Question: - -
I think an image would explain better than words:
Thanks!!!

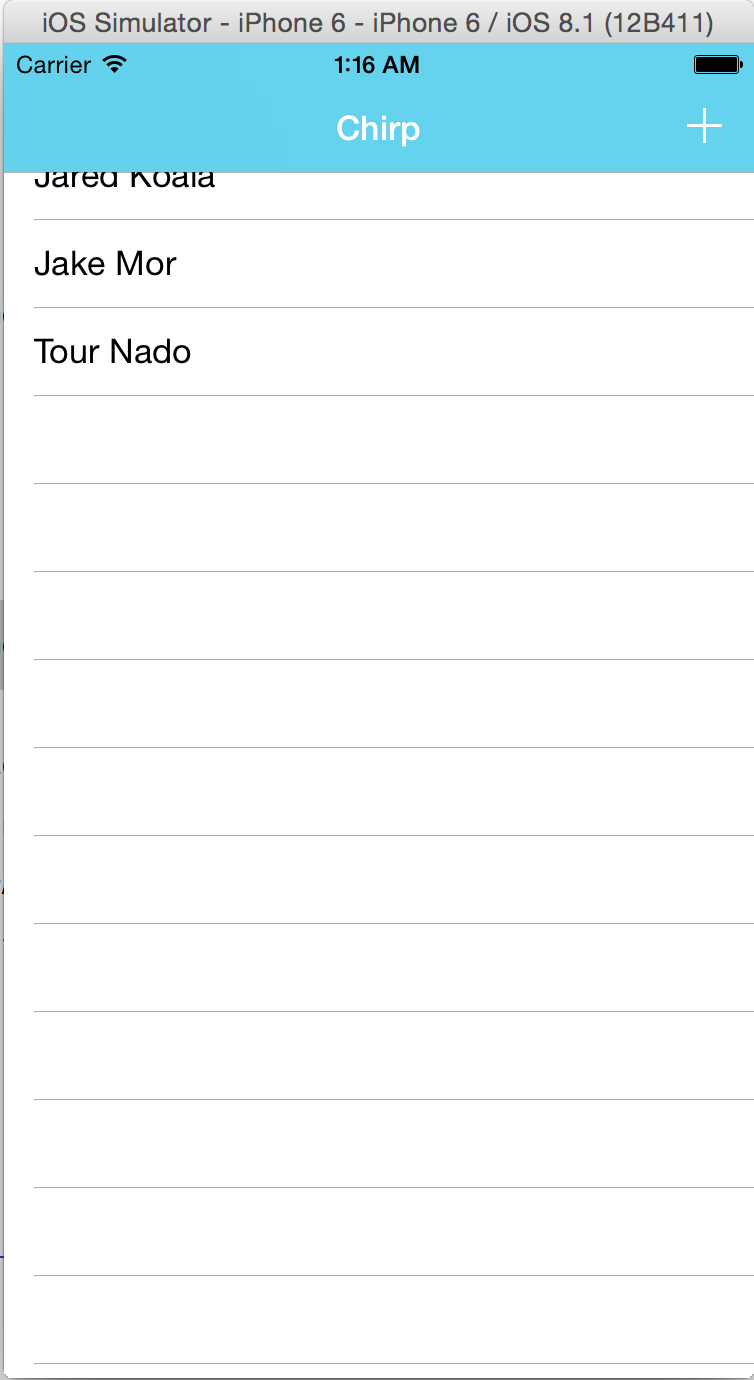
Answer: fixed it by unchecking something along the lines of "auto adjust margins" in attributes inspector, and having the top constraint == 64